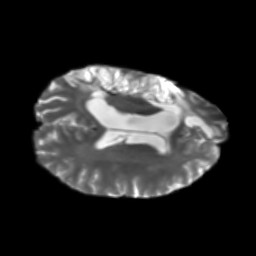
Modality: T2w
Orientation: axial
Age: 37
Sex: female
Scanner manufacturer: siemens
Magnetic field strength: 3 T
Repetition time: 5.25 s
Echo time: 0.08 s